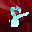
Label: 8